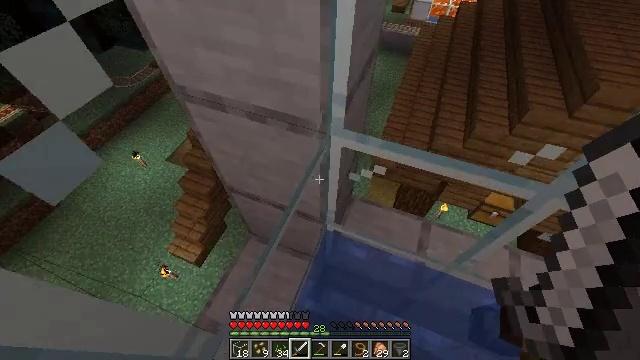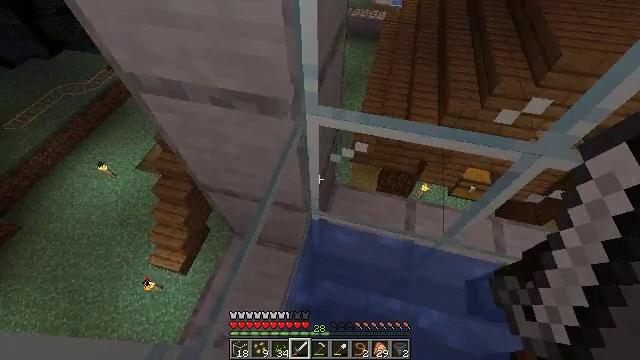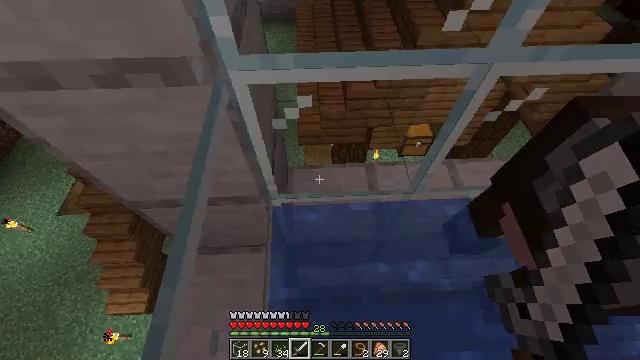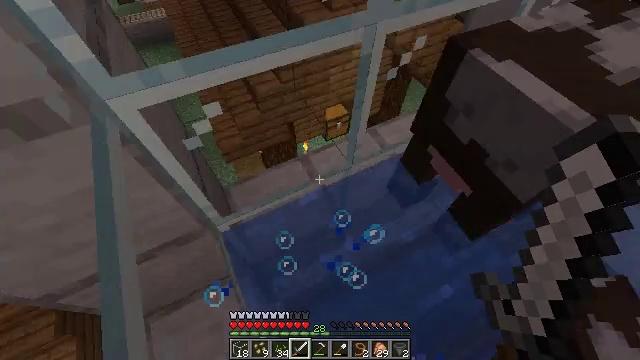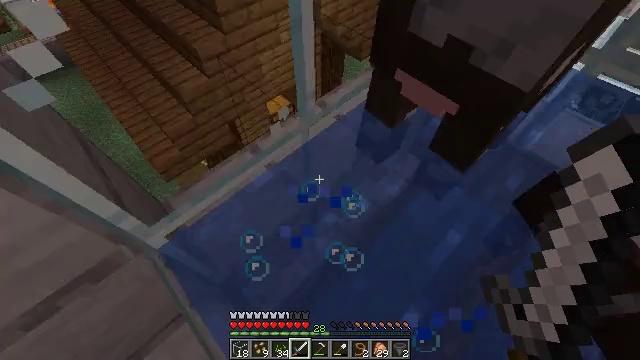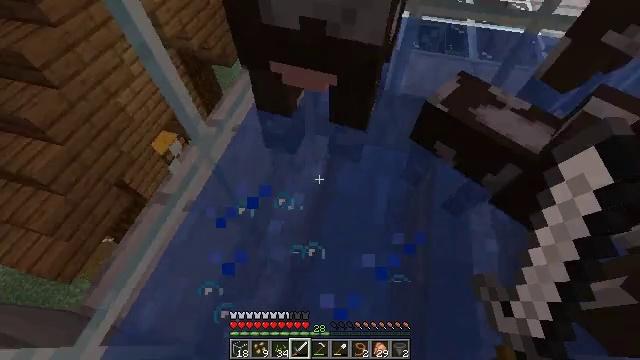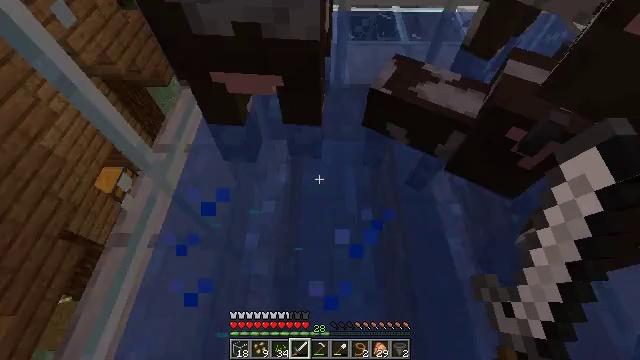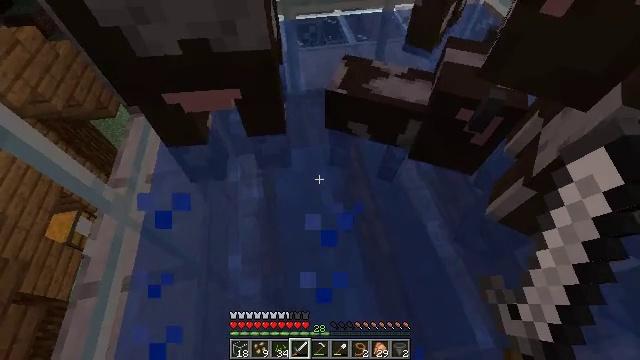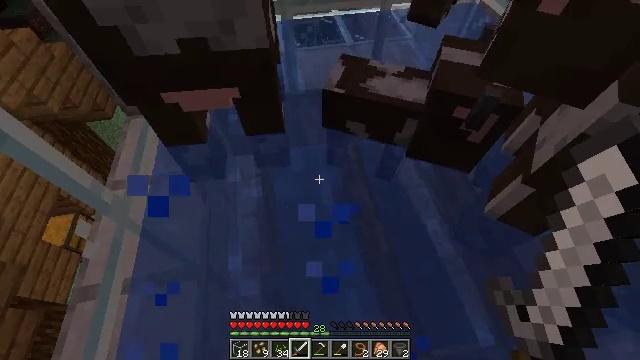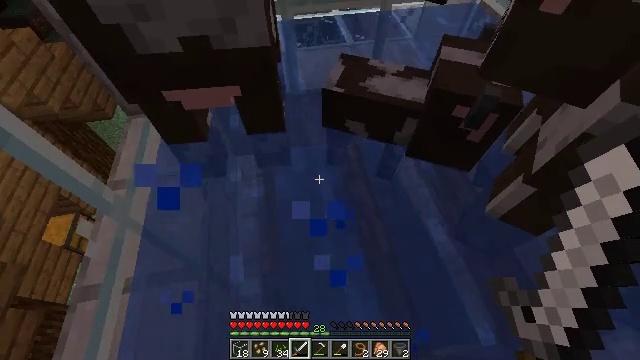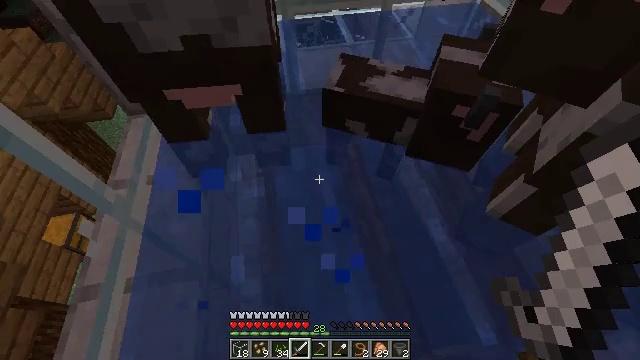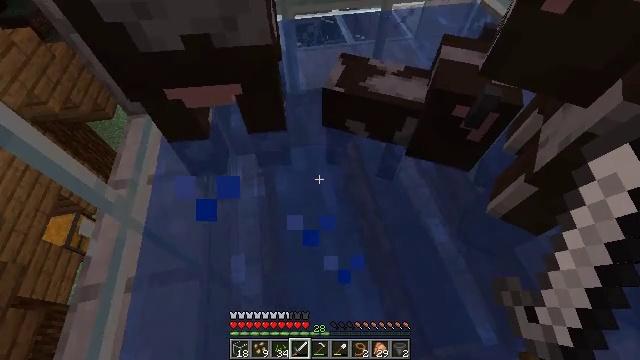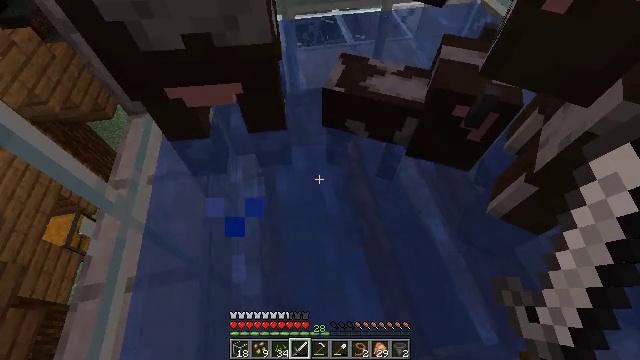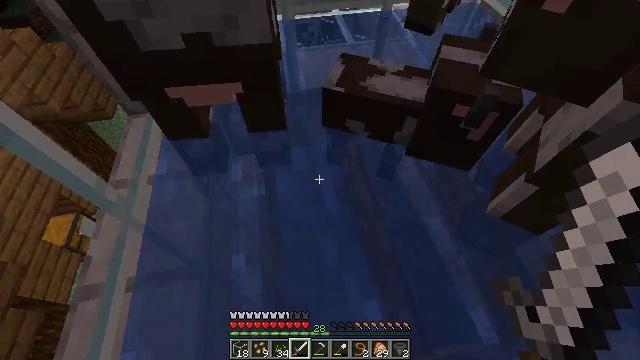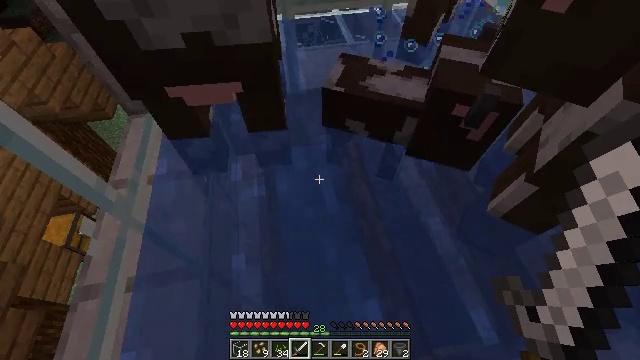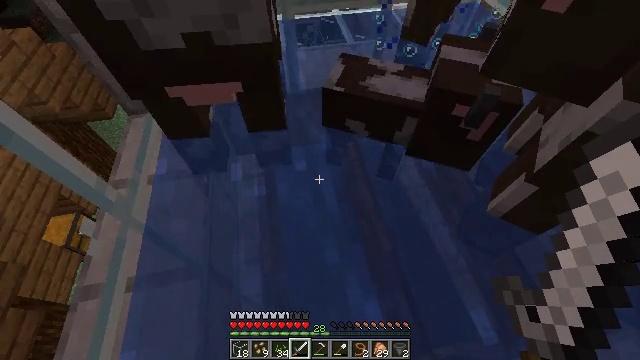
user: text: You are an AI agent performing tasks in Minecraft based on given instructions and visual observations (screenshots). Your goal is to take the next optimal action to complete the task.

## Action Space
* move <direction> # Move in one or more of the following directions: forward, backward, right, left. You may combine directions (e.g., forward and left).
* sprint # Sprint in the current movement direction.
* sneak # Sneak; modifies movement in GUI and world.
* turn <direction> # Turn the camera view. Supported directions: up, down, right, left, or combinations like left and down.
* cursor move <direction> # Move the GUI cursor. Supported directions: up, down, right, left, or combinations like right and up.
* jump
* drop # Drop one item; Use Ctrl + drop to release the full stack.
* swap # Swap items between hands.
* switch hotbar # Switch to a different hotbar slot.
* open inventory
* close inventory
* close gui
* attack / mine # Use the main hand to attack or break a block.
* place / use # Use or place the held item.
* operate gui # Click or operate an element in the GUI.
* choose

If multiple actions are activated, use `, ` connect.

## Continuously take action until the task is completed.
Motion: motion action
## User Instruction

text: Remove the glass to use the space.
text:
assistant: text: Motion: turn right and down
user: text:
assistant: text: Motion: turn right and down
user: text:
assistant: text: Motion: turn right
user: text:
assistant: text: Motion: turn right
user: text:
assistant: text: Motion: turn right
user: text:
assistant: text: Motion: turn right
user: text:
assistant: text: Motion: turn right and up
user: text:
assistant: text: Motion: no_op
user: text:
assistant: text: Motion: no_op
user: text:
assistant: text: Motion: no_op
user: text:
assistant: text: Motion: no_op
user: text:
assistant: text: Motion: no_op
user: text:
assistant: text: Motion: no_op
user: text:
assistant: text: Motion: no_op
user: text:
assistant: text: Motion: no_op
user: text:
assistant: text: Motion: no_op
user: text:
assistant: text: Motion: no_op
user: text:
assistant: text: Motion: turn left
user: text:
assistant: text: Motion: no_op
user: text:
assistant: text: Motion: no_op
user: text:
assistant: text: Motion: no_op
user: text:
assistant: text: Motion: turn left and down
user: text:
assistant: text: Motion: turn left and down
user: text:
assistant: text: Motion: turn left and down
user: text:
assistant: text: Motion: turn left and down
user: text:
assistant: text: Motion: turn left and down
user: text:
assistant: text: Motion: turn left and down
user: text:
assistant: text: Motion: turn left and down
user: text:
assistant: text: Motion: turn left and down
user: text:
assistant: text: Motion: turn left